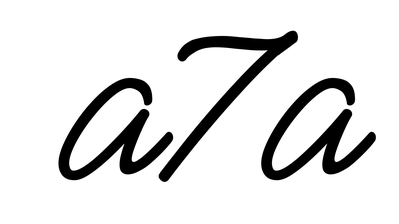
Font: MeowScript-Regular